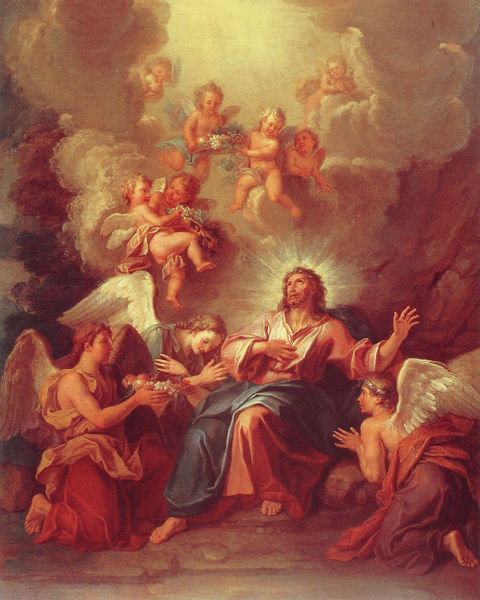
Titel: Christus wir von den Engeln bedient
Künstler: Antoine Coypel
Institution: New York, Stair Sainty Matthiessen
Schlagwörter: blau, felsen, flügel, gemälde, hand, himmel, wolken, gelb, sitzen, blumen, grau, licht, weiss, obst, rot, wolke, hochformat, malerei, barock, steine, sonne, gewand, krone, fliegen, engel, putto, füße, berge, fels, ölgemälde, blumenstrauss, strahlen, schweben, barfuß, offenbarung, beten, gebet, tizian, heiligenschein, nimbus, christus, jesus, jesus christus, lichtquelle, heilige, fresko, anbeten, erleuchtung, heilig, putten, heiland, gabe, putti, aufstieg, himmelfahrt, gaben, aufschauen, strahlennimbus, korona, jseus, 1524, enmgel, kröhnung